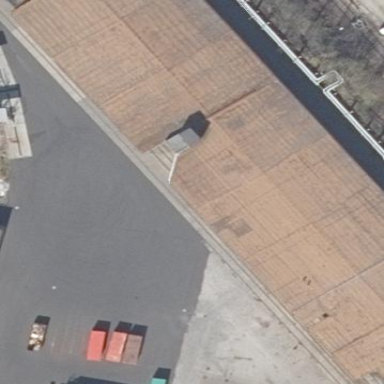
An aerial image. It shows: View of roof of building.